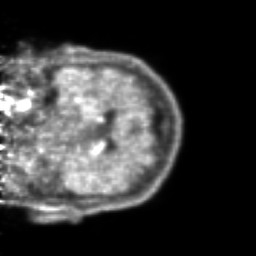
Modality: PET
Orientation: coronal
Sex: male
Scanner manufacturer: ge